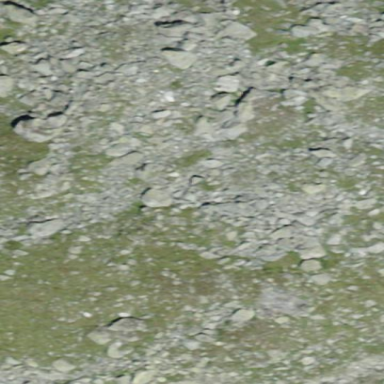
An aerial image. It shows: Natural scree.